Chest X-ray:
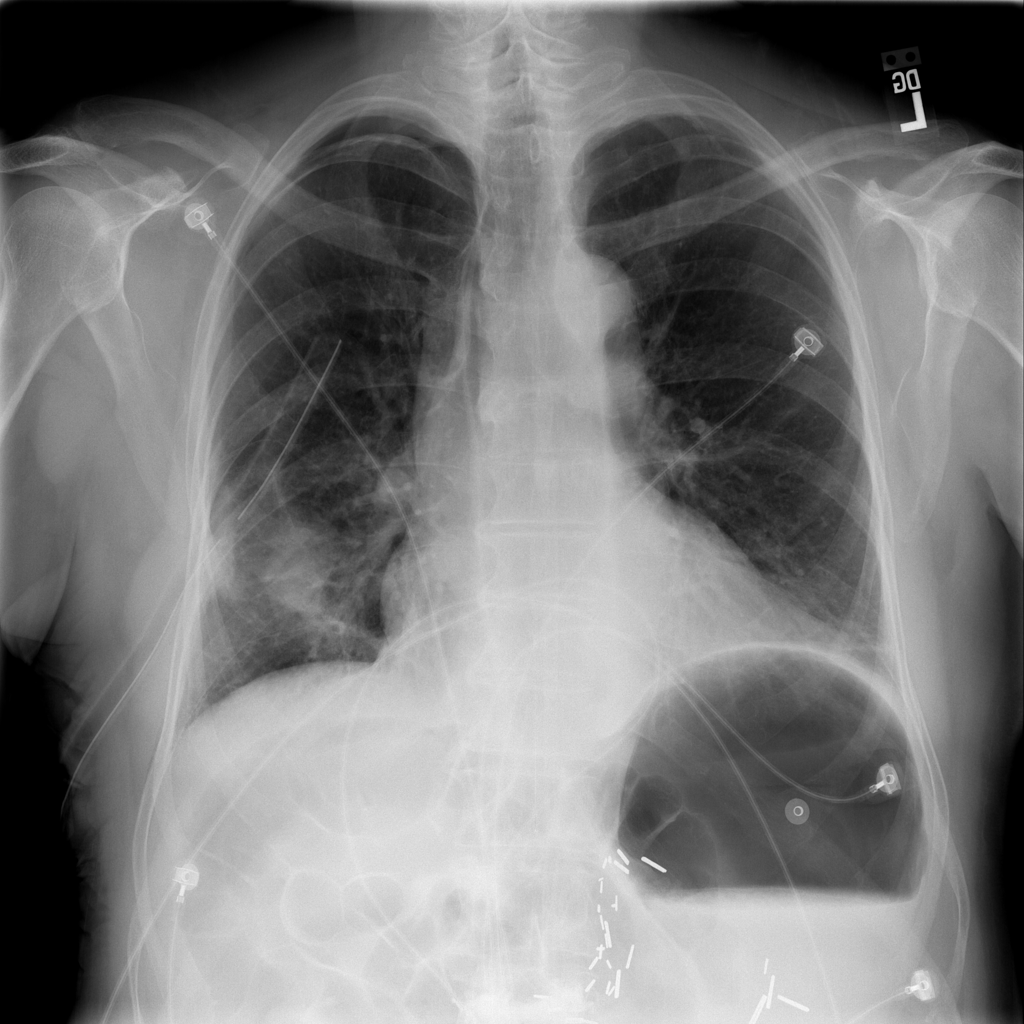
Findings: Pneumothorax, Cardiomegaly, Consolidation
No abnormal finding: no